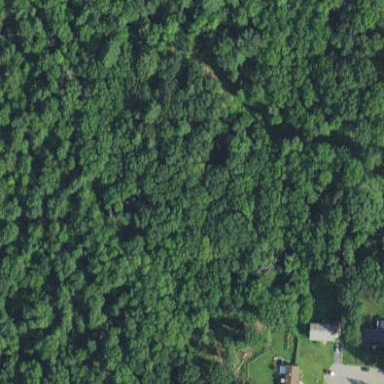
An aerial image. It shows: Mixed woodland area with various types of leaves.